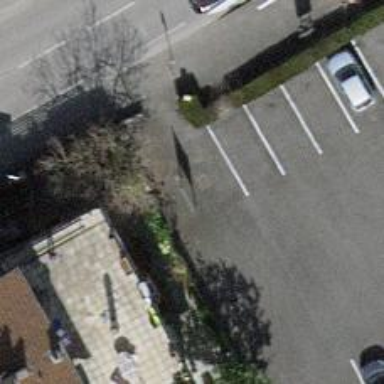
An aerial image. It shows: Advertising pole.